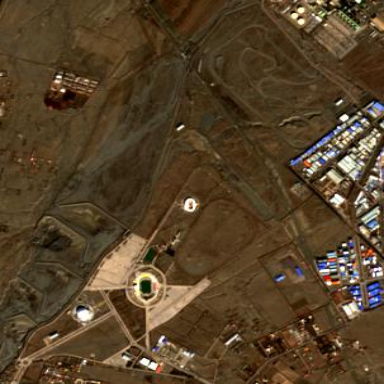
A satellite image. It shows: Sports center with multiple sporting facilities on the leisure land.